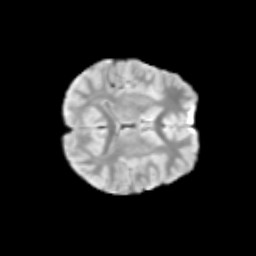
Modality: T2w
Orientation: axial
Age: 11
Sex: female
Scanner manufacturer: siemens
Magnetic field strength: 3 T
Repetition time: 3.8 s
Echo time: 0.07 s